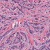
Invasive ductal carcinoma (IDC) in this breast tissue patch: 1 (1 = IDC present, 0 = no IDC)